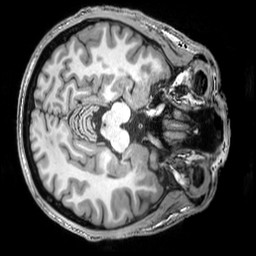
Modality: T1w
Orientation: axial
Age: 27
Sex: male
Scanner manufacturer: siemens
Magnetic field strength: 3 T
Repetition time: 2.5 s
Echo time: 0.00343 s